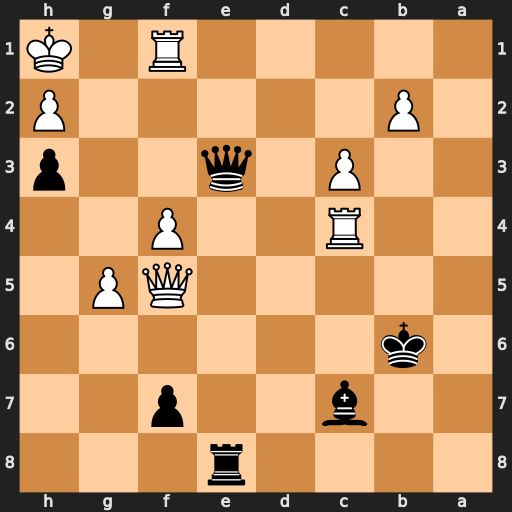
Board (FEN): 4r3/2b2p2/1k6/5QP1/2R2P2/2P1q2p/1P5P/5R1K
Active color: b
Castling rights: -
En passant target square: -
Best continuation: Qf3+ Rxf3 Re1+ Rf1 Rxf1#